The plot is a signal-to-image rendering of a rotating shaft's vibration measurement. Classify the rotor condition as one of: normal, misalignment, unbalance, looseness.
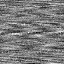
Answer: normal